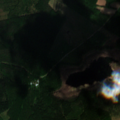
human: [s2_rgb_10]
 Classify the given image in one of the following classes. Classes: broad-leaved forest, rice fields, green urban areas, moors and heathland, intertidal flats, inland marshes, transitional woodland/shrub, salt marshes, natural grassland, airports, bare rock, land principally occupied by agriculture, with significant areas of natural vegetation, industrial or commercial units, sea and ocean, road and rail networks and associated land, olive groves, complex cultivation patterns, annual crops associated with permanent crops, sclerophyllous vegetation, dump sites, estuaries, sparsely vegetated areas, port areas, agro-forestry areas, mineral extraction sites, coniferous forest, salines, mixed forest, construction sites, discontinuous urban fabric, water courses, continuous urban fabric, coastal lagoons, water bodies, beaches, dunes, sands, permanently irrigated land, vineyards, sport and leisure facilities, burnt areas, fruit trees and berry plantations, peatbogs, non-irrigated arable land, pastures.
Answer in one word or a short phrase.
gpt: land principally occupied by agriculture, with significant areas of natural vegetation, broad-leaved forest, coniferous forest, mixed forest